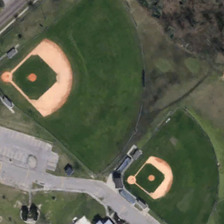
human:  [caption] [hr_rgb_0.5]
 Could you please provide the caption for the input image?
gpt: two baseball fields are near a parking lot and some green trees .

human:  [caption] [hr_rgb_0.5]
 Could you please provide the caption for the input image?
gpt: two baseball fields are near a parking lot and some green trees .

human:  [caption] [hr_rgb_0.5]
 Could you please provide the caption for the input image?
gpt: two baseball fields are near a parking lot and some green trees .

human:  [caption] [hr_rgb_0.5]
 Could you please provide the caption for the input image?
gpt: two baseball fields are near a parking lot and some green trees .

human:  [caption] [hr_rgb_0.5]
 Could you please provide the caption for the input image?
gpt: two baseball fields are near a parking lot and some green trees .